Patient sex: F
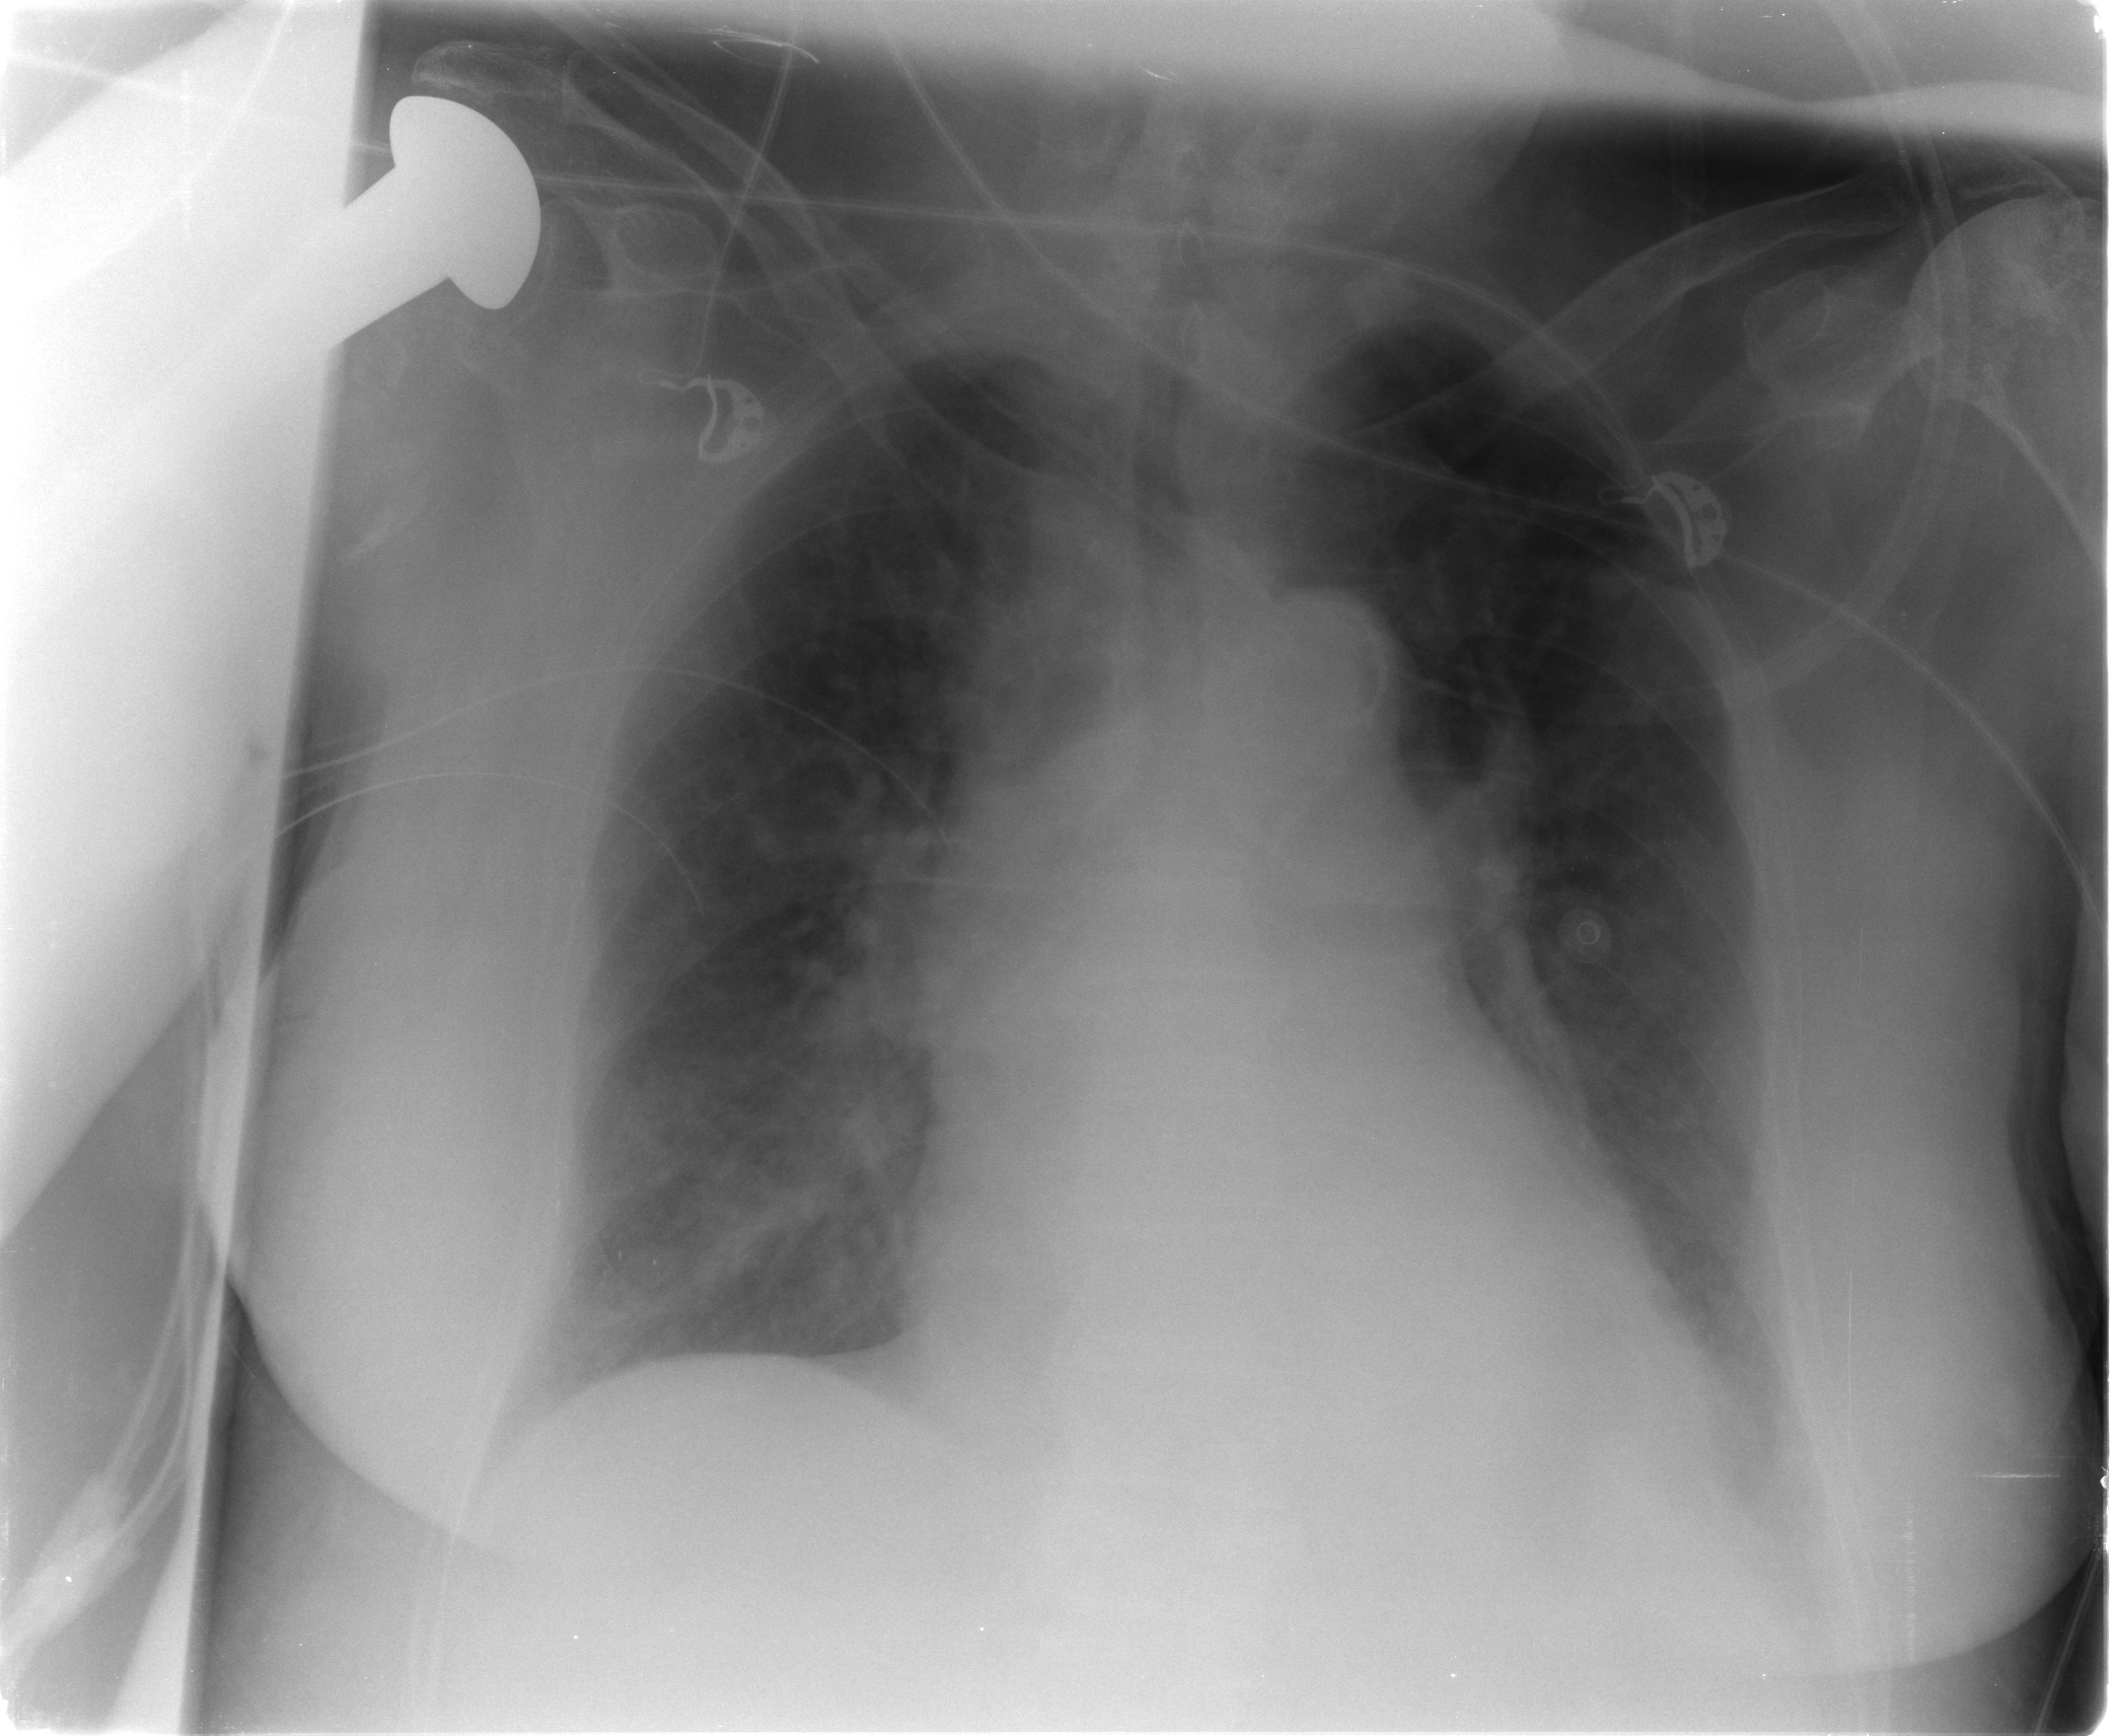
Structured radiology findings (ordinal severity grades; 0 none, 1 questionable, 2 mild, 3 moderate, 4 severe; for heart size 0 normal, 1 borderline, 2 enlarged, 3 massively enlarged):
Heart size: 0
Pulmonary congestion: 3
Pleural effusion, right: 0
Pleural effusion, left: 2
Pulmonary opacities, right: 2
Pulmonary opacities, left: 0
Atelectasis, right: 2
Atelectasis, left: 2